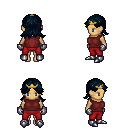
a pixel art fantasy rpg character, female body template, human, tanned skin, maroon sleeveless shirt, red pants, raven loose hair, gold tiara, metal gloves, metal boots, four views (front, back, left, right), 2x2 character sprite sheet, small pixel art, hard edges, no anti-aliasing